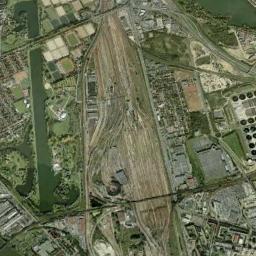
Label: railway_station